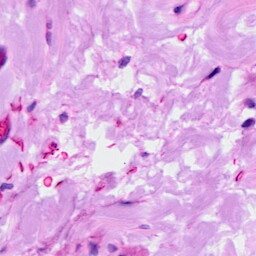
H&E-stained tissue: Ovarian